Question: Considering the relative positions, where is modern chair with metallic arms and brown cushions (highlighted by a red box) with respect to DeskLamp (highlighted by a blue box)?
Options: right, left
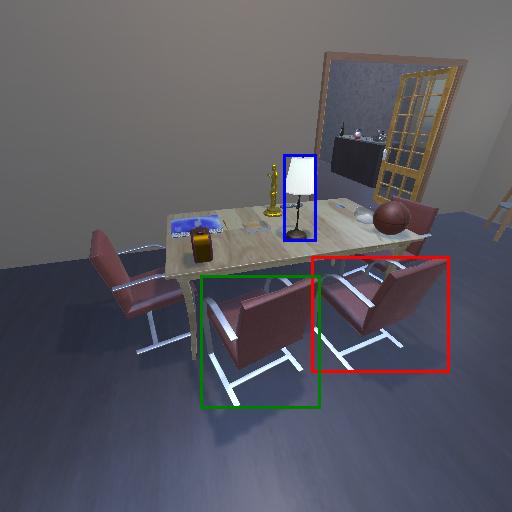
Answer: right